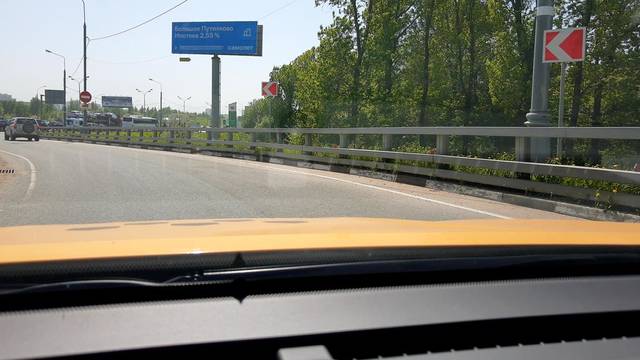
Region: Russia
Coordinates: 55.864, 37.4